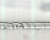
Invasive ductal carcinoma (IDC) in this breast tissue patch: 0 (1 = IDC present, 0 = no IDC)